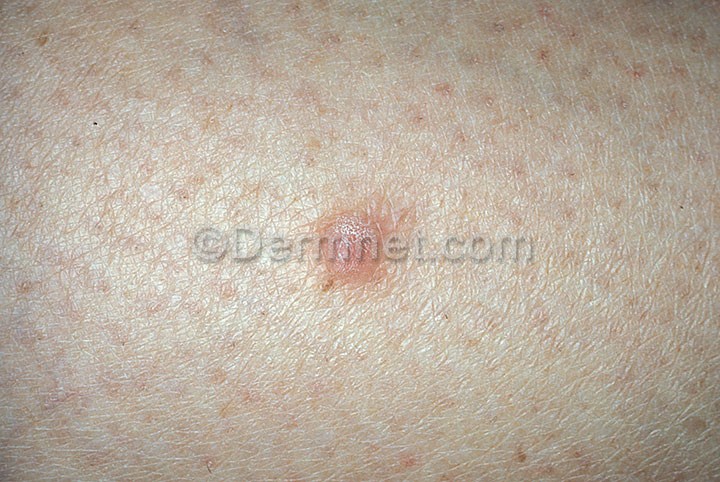
Disease: Seborrheic Keratoses and other Benign Tumors